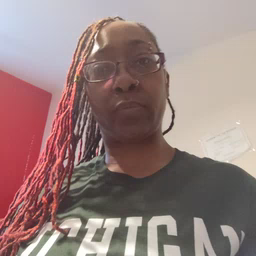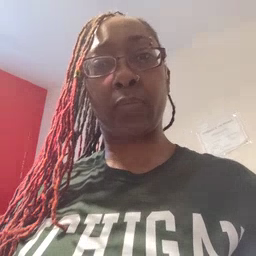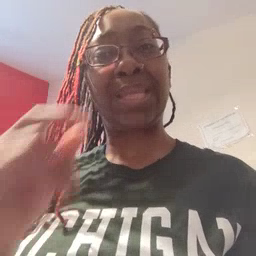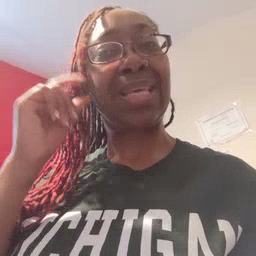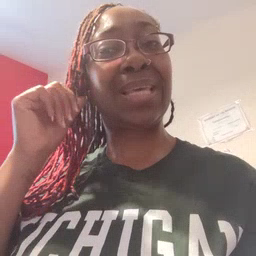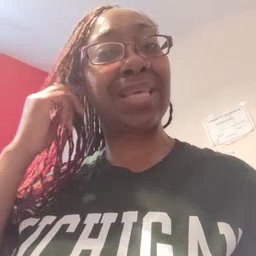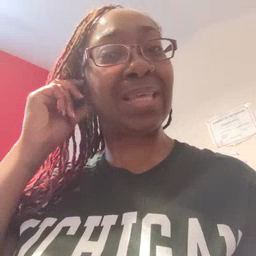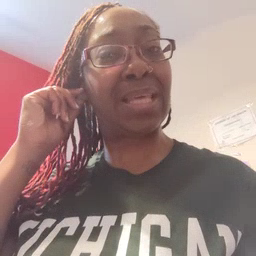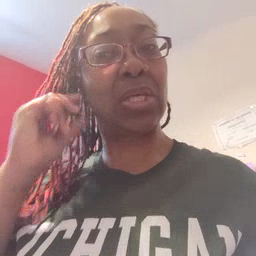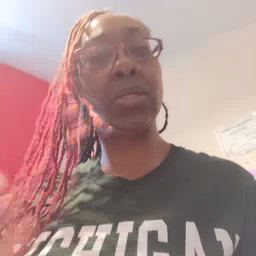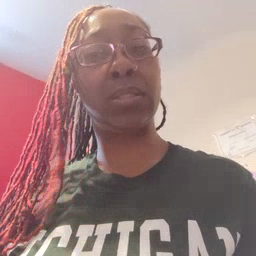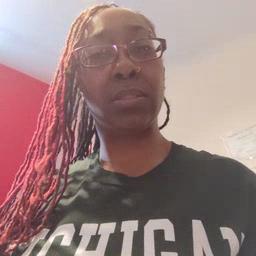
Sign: ear